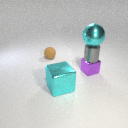
small purple metal cube to the right of small brown rubber sphere